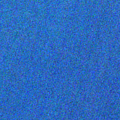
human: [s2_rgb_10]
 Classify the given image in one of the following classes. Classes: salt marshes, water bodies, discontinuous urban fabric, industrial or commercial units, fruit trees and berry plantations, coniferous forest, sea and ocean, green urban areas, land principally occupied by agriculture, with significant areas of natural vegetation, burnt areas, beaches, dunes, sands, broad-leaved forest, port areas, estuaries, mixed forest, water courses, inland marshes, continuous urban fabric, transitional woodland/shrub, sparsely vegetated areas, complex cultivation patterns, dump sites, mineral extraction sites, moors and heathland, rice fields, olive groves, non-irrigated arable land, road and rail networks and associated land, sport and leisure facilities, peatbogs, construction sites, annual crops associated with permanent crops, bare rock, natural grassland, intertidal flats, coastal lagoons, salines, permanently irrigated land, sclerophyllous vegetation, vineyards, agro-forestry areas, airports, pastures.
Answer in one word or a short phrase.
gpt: sea and ocean